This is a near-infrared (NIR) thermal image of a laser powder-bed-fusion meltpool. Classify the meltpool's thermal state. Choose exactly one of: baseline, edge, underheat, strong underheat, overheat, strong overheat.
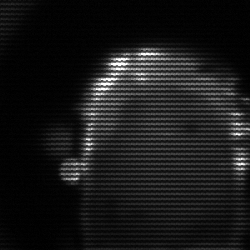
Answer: baseline